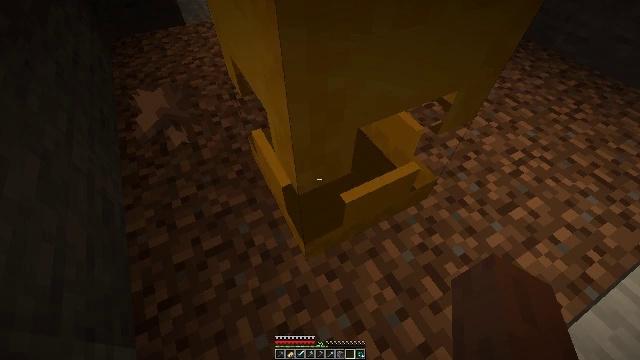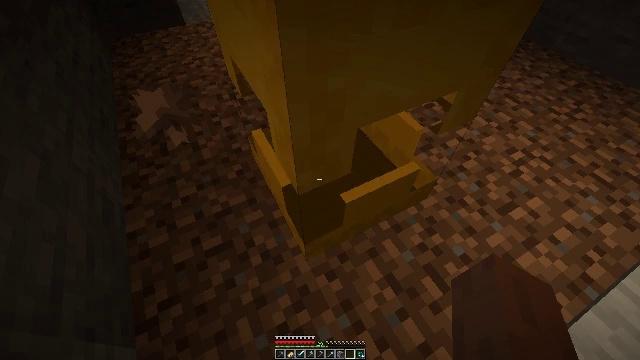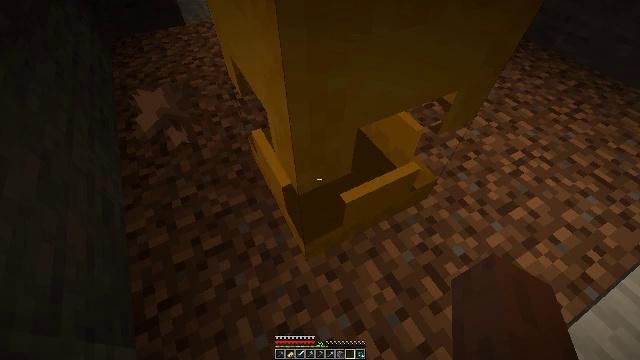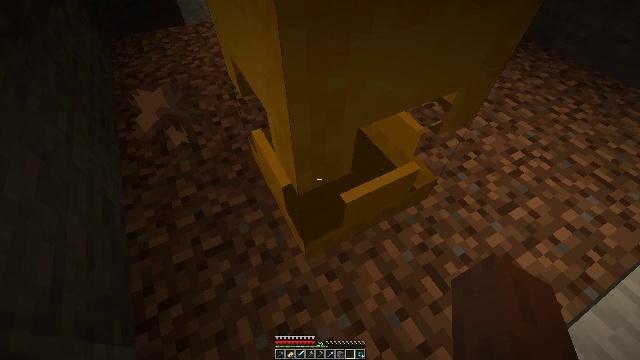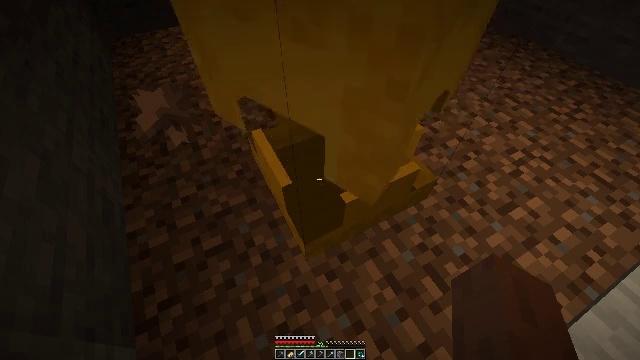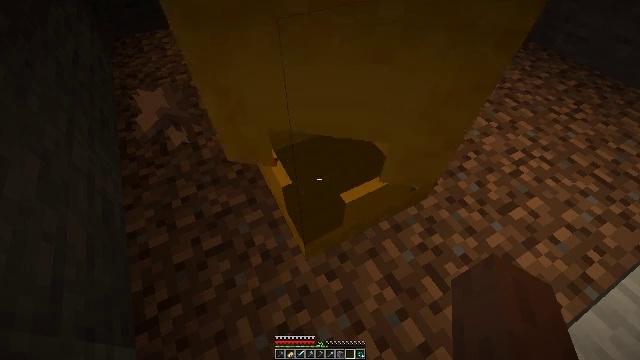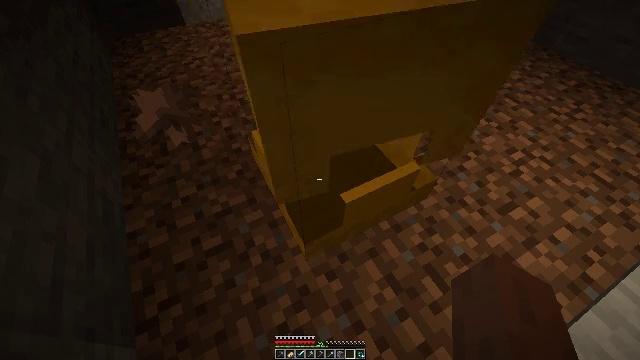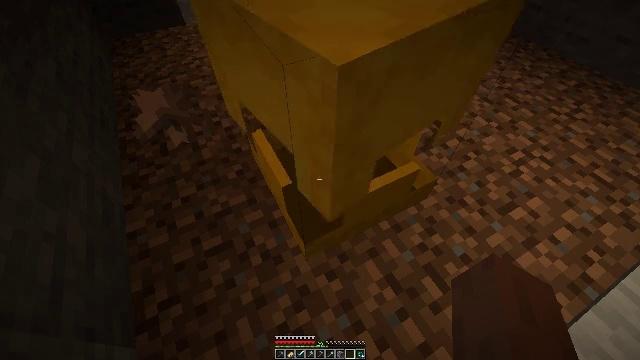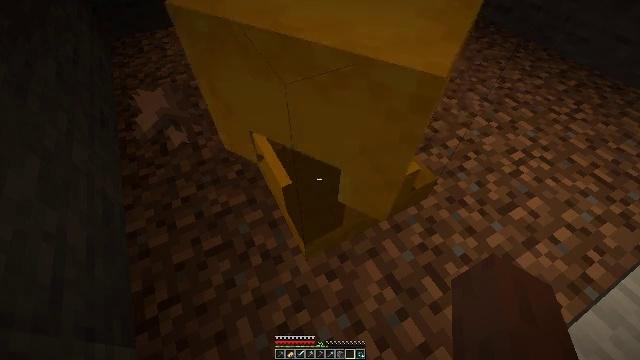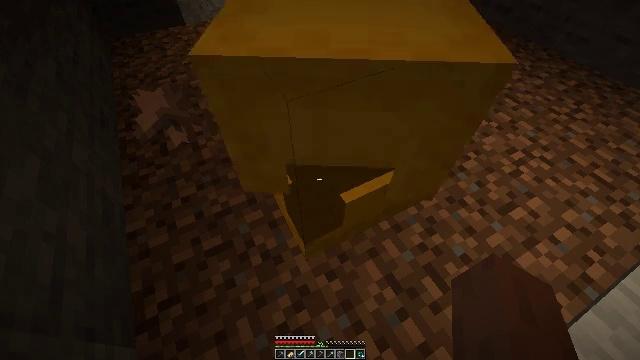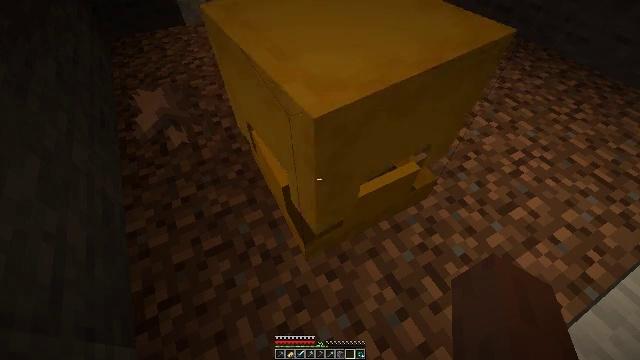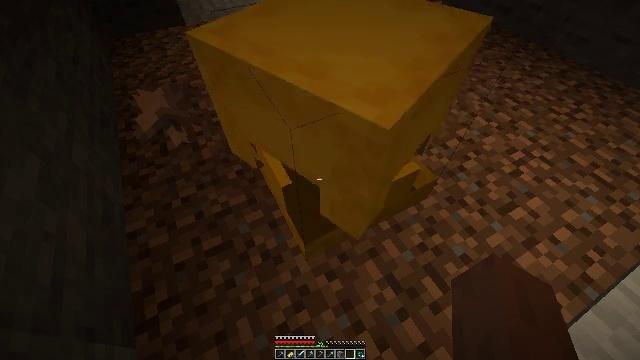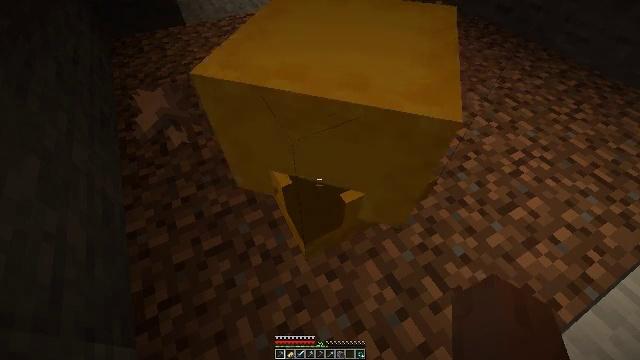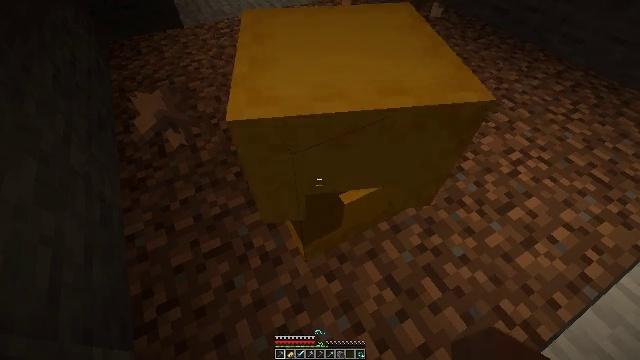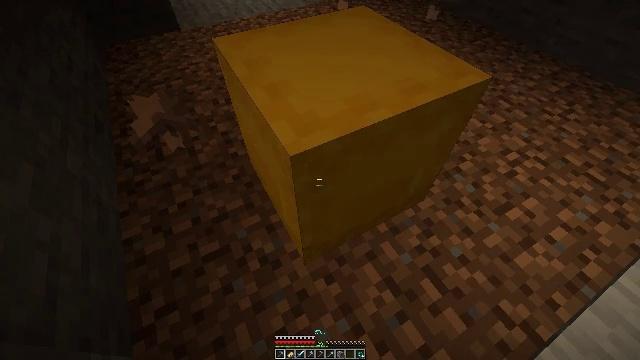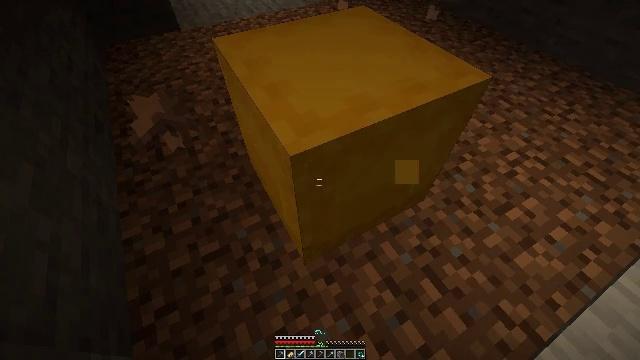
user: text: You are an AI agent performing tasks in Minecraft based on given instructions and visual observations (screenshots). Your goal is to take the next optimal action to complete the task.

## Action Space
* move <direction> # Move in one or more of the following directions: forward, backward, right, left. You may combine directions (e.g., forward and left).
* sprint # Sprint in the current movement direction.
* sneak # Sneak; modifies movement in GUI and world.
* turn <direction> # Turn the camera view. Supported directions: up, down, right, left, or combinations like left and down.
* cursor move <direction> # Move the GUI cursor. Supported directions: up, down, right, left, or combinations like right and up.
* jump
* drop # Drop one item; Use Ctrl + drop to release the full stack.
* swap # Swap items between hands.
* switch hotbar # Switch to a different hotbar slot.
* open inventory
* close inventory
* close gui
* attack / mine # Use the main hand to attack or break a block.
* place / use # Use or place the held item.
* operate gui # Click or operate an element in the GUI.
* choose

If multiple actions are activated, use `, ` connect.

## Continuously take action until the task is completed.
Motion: motion action
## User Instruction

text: Attack the yellow shulker box to pick it up.
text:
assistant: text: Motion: open inventory
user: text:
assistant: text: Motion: no_op
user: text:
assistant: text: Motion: no_op
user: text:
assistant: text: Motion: no_op
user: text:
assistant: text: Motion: no_op
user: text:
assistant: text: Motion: no_op
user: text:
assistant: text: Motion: no_op
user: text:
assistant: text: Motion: no_op
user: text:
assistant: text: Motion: no_op
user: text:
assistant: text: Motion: no_op
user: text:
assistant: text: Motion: no_op
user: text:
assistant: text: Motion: switch to hotbar 1
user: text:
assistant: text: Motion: switch to hotbar 1
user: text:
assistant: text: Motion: switch to hotbar 1
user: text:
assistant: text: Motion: attack / mine
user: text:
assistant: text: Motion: attack / mine
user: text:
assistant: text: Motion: attack / mine
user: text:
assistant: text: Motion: attack / mine
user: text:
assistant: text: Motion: attack / mine
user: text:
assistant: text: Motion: no_op
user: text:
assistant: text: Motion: no_op
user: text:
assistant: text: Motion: no_op
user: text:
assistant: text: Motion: no_op
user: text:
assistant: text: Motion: attack / mine
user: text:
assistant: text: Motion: attack / mine
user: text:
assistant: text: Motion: attack / mine
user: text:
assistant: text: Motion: attack / mine
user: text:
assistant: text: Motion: attack / mine
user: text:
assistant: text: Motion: attack / mine
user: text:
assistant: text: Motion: attack / mine